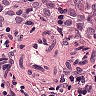
Metastatic tissue present: yes